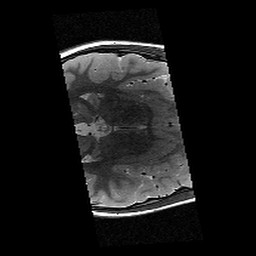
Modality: T2w
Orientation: axial
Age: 9
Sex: female
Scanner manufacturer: siemens
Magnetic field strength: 3 T
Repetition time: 9.23 s
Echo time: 0.067 s